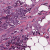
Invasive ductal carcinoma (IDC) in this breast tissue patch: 1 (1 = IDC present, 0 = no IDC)